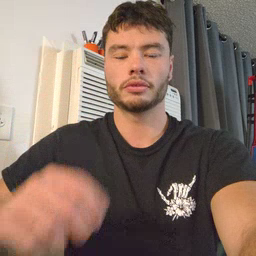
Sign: owl